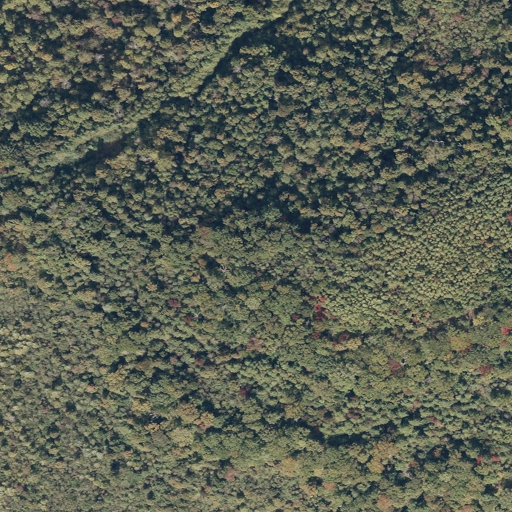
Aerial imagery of cape in Alabama named Rutledge Point containing only deciduous forest